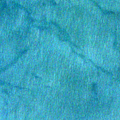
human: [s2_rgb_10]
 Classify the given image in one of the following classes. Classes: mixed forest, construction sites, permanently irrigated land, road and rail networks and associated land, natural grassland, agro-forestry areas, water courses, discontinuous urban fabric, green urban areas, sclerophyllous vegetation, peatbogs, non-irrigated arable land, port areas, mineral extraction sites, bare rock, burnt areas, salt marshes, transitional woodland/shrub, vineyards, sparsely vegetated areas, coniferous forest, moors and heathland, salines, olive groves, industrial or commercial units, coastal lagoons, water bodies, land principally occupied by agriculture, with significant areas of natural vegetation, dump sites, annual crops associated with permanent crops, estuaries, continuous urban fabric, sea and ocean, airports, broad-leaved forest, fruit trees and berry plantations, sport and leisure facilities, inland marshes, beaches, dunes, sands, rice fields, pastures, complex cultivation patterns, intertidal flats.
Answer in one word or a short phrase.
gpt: sea and ocean